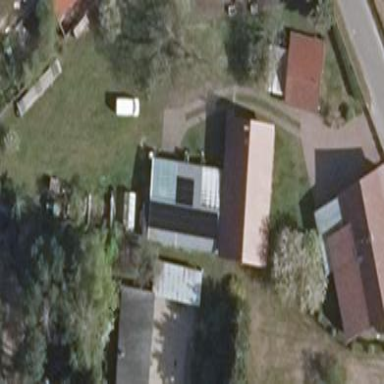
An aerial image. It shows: Building with flat grey roof.